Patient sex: M
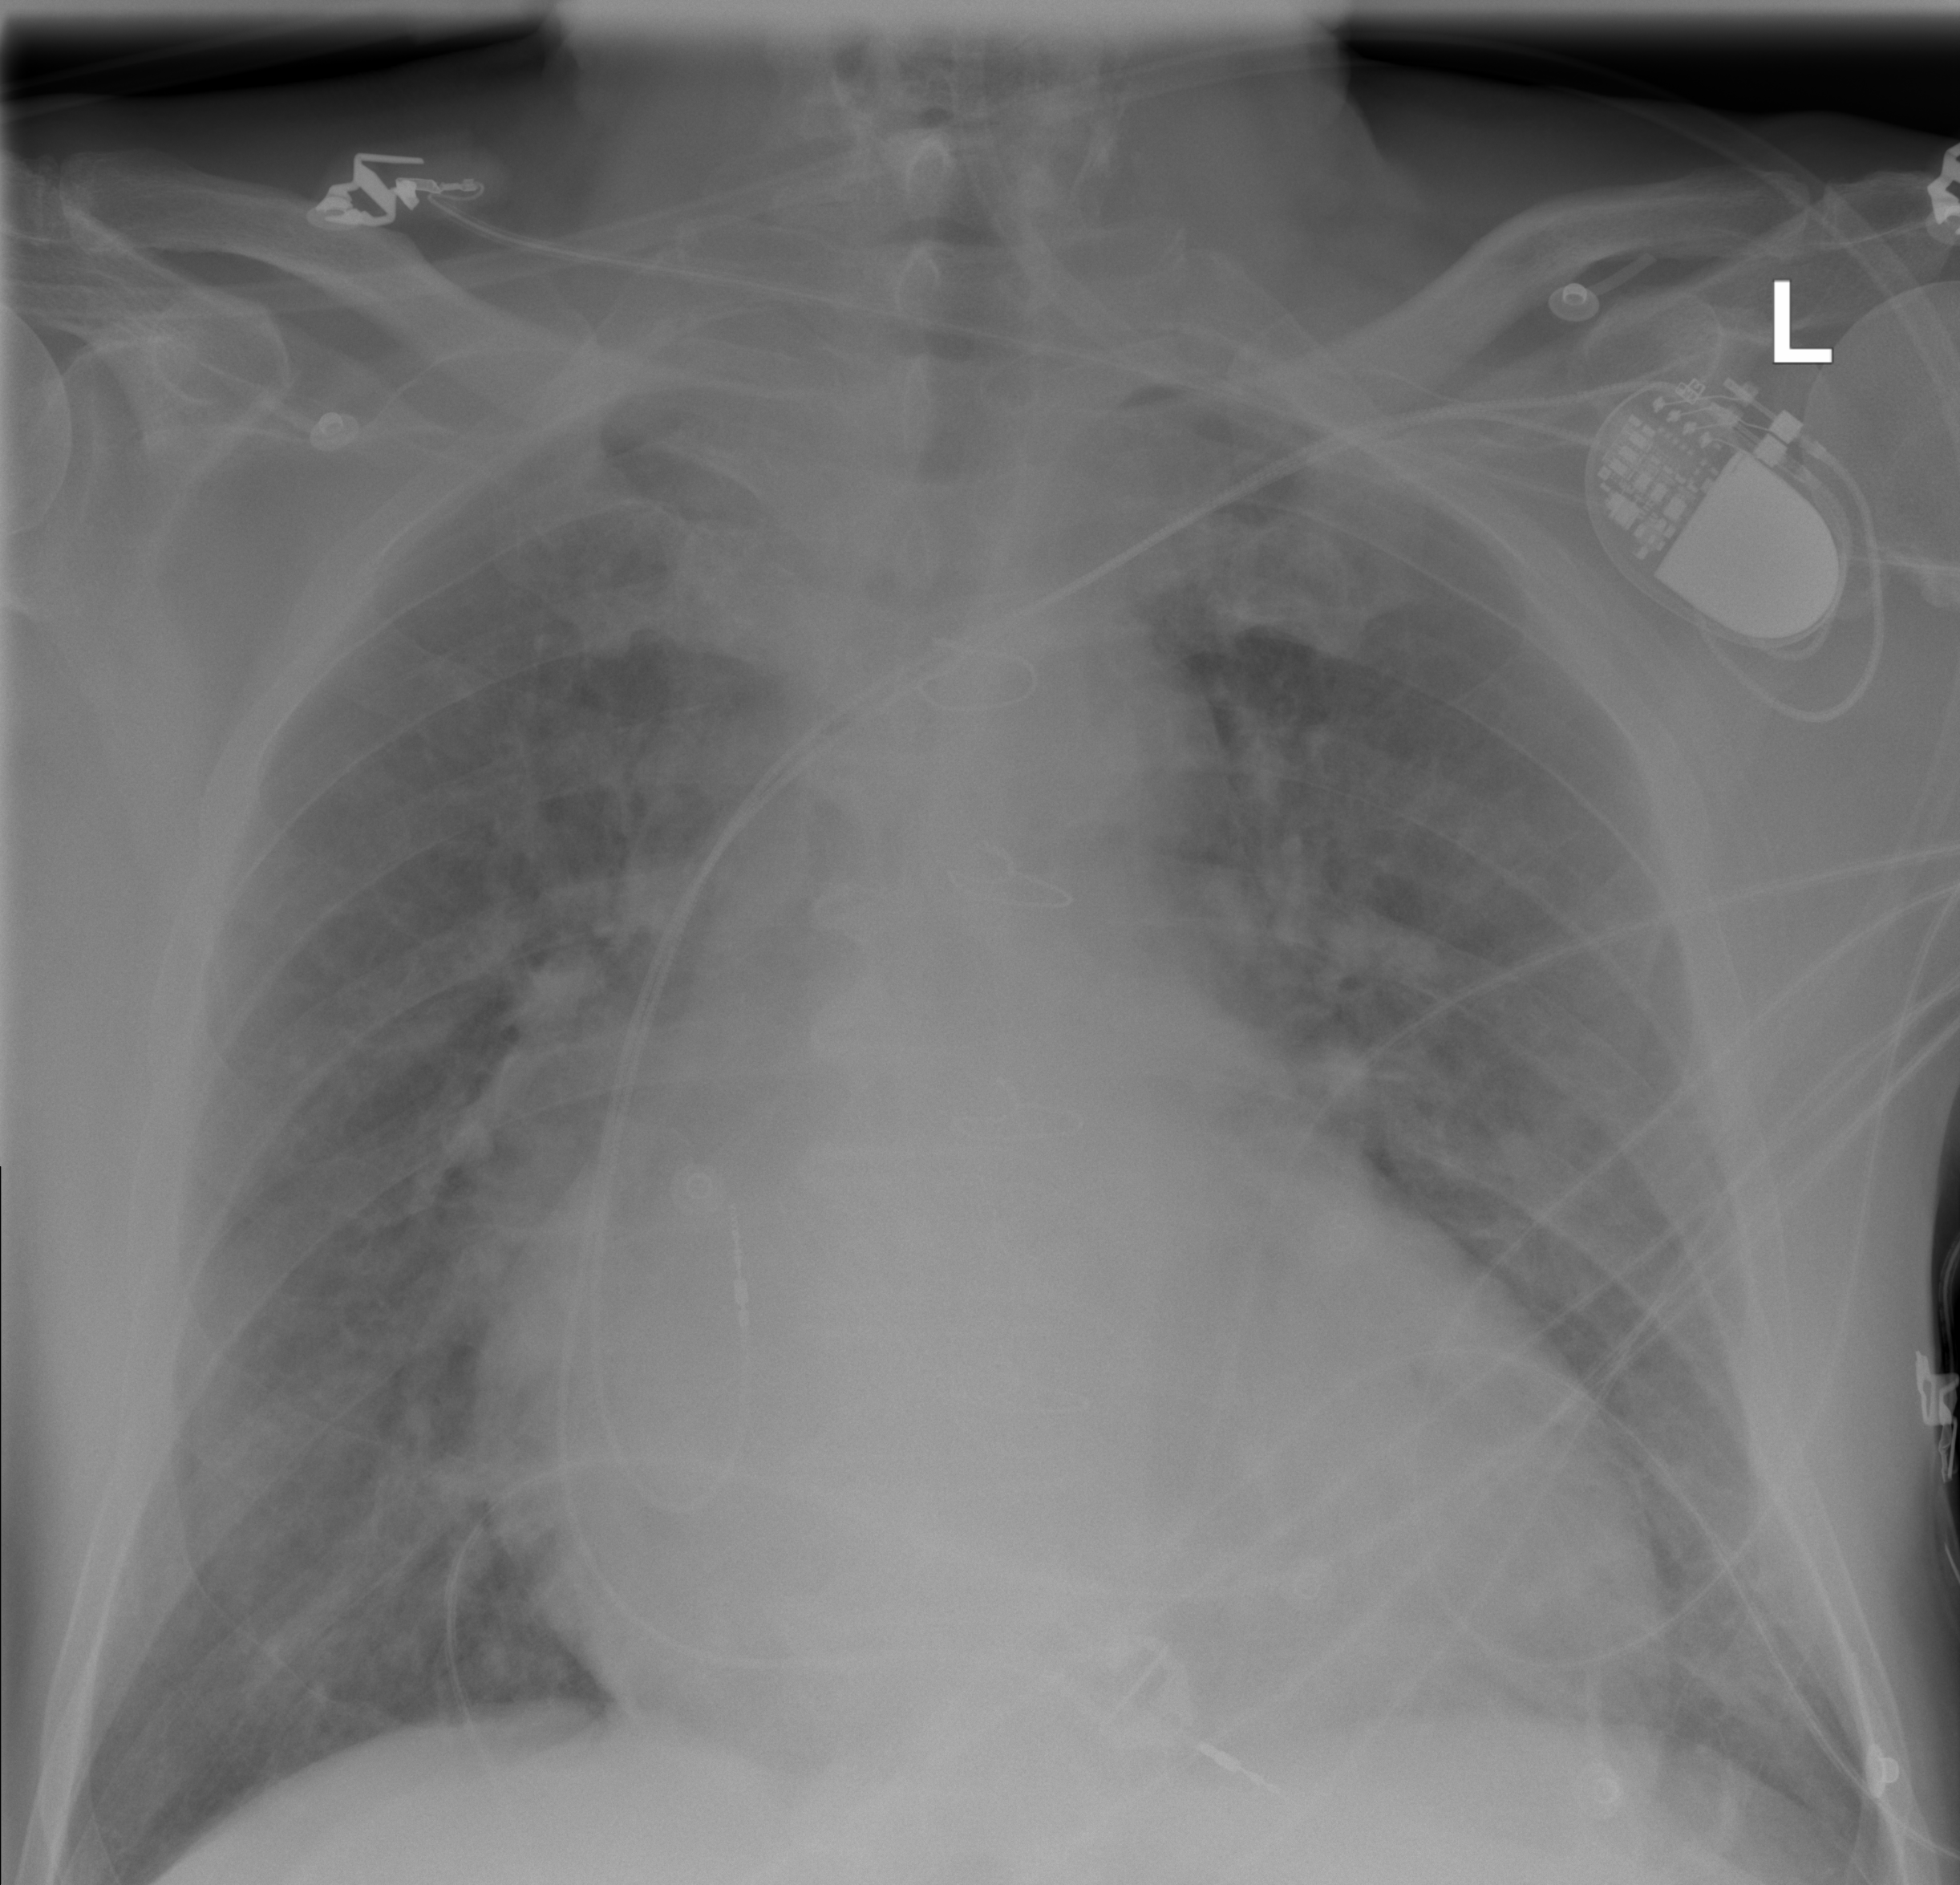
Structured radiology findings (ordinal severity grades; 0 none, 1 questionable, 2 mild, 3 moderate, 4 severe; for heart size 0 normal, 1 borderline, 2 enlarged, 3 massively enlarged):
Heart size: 2
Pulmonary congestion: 2
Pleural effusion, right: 0
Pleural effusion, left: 0
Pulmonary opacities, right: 1
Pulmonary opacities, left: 1
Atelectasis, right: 0
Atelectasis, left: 0